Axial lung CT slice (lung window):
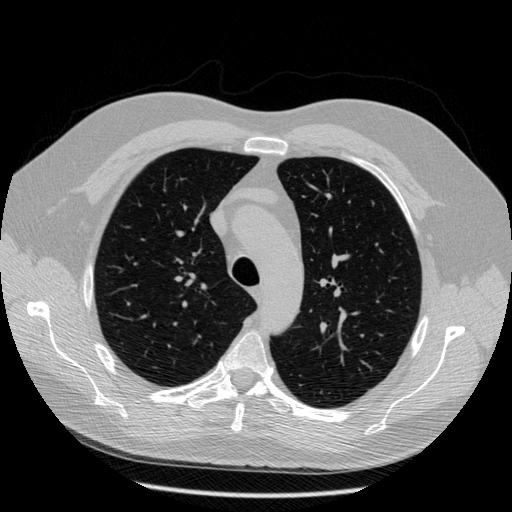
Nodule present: no